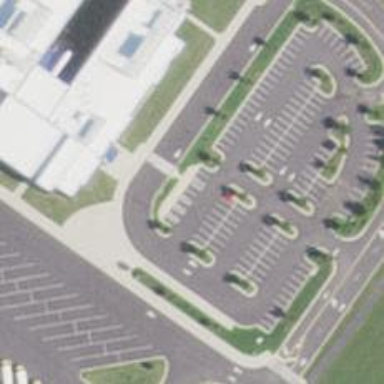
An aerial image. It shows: Parking space.